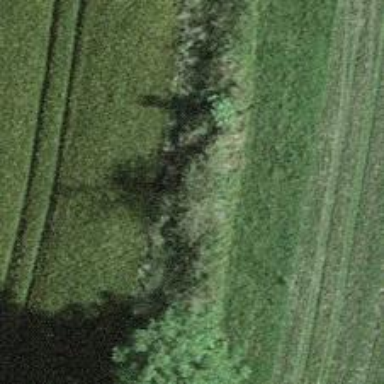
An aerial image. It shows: Single tag "natural: tree."